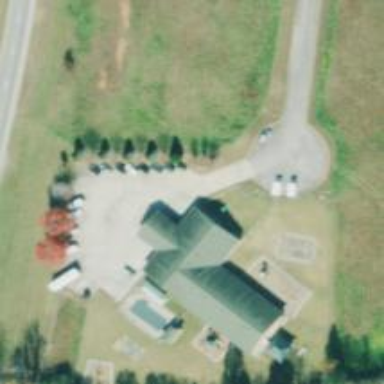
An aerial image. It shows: Service building.